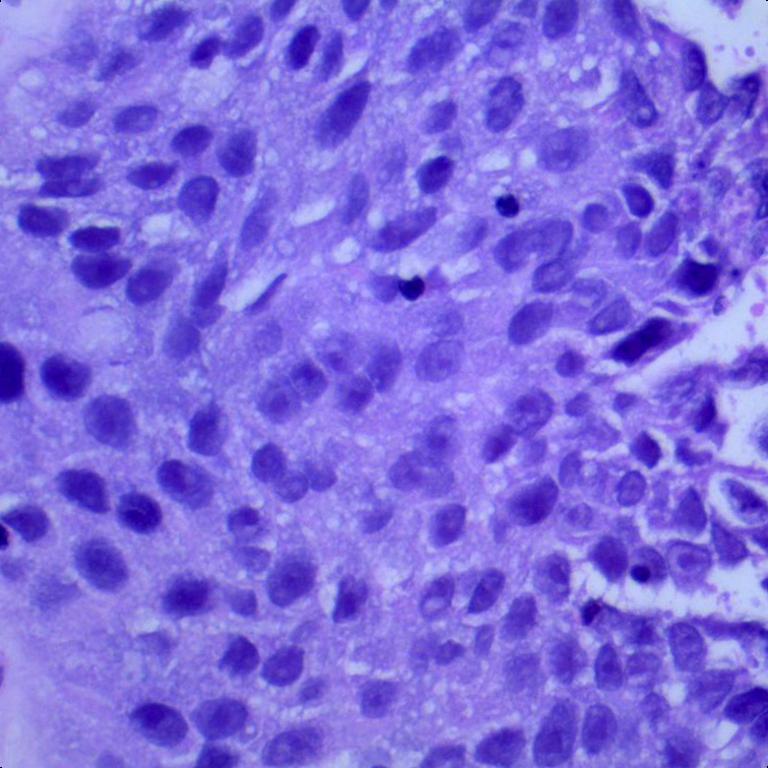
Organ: lung
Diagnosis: squamous carcinomas